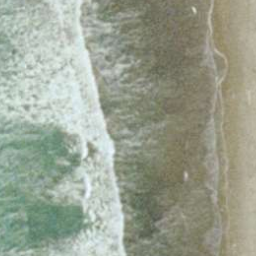
Label: beach